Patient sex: M
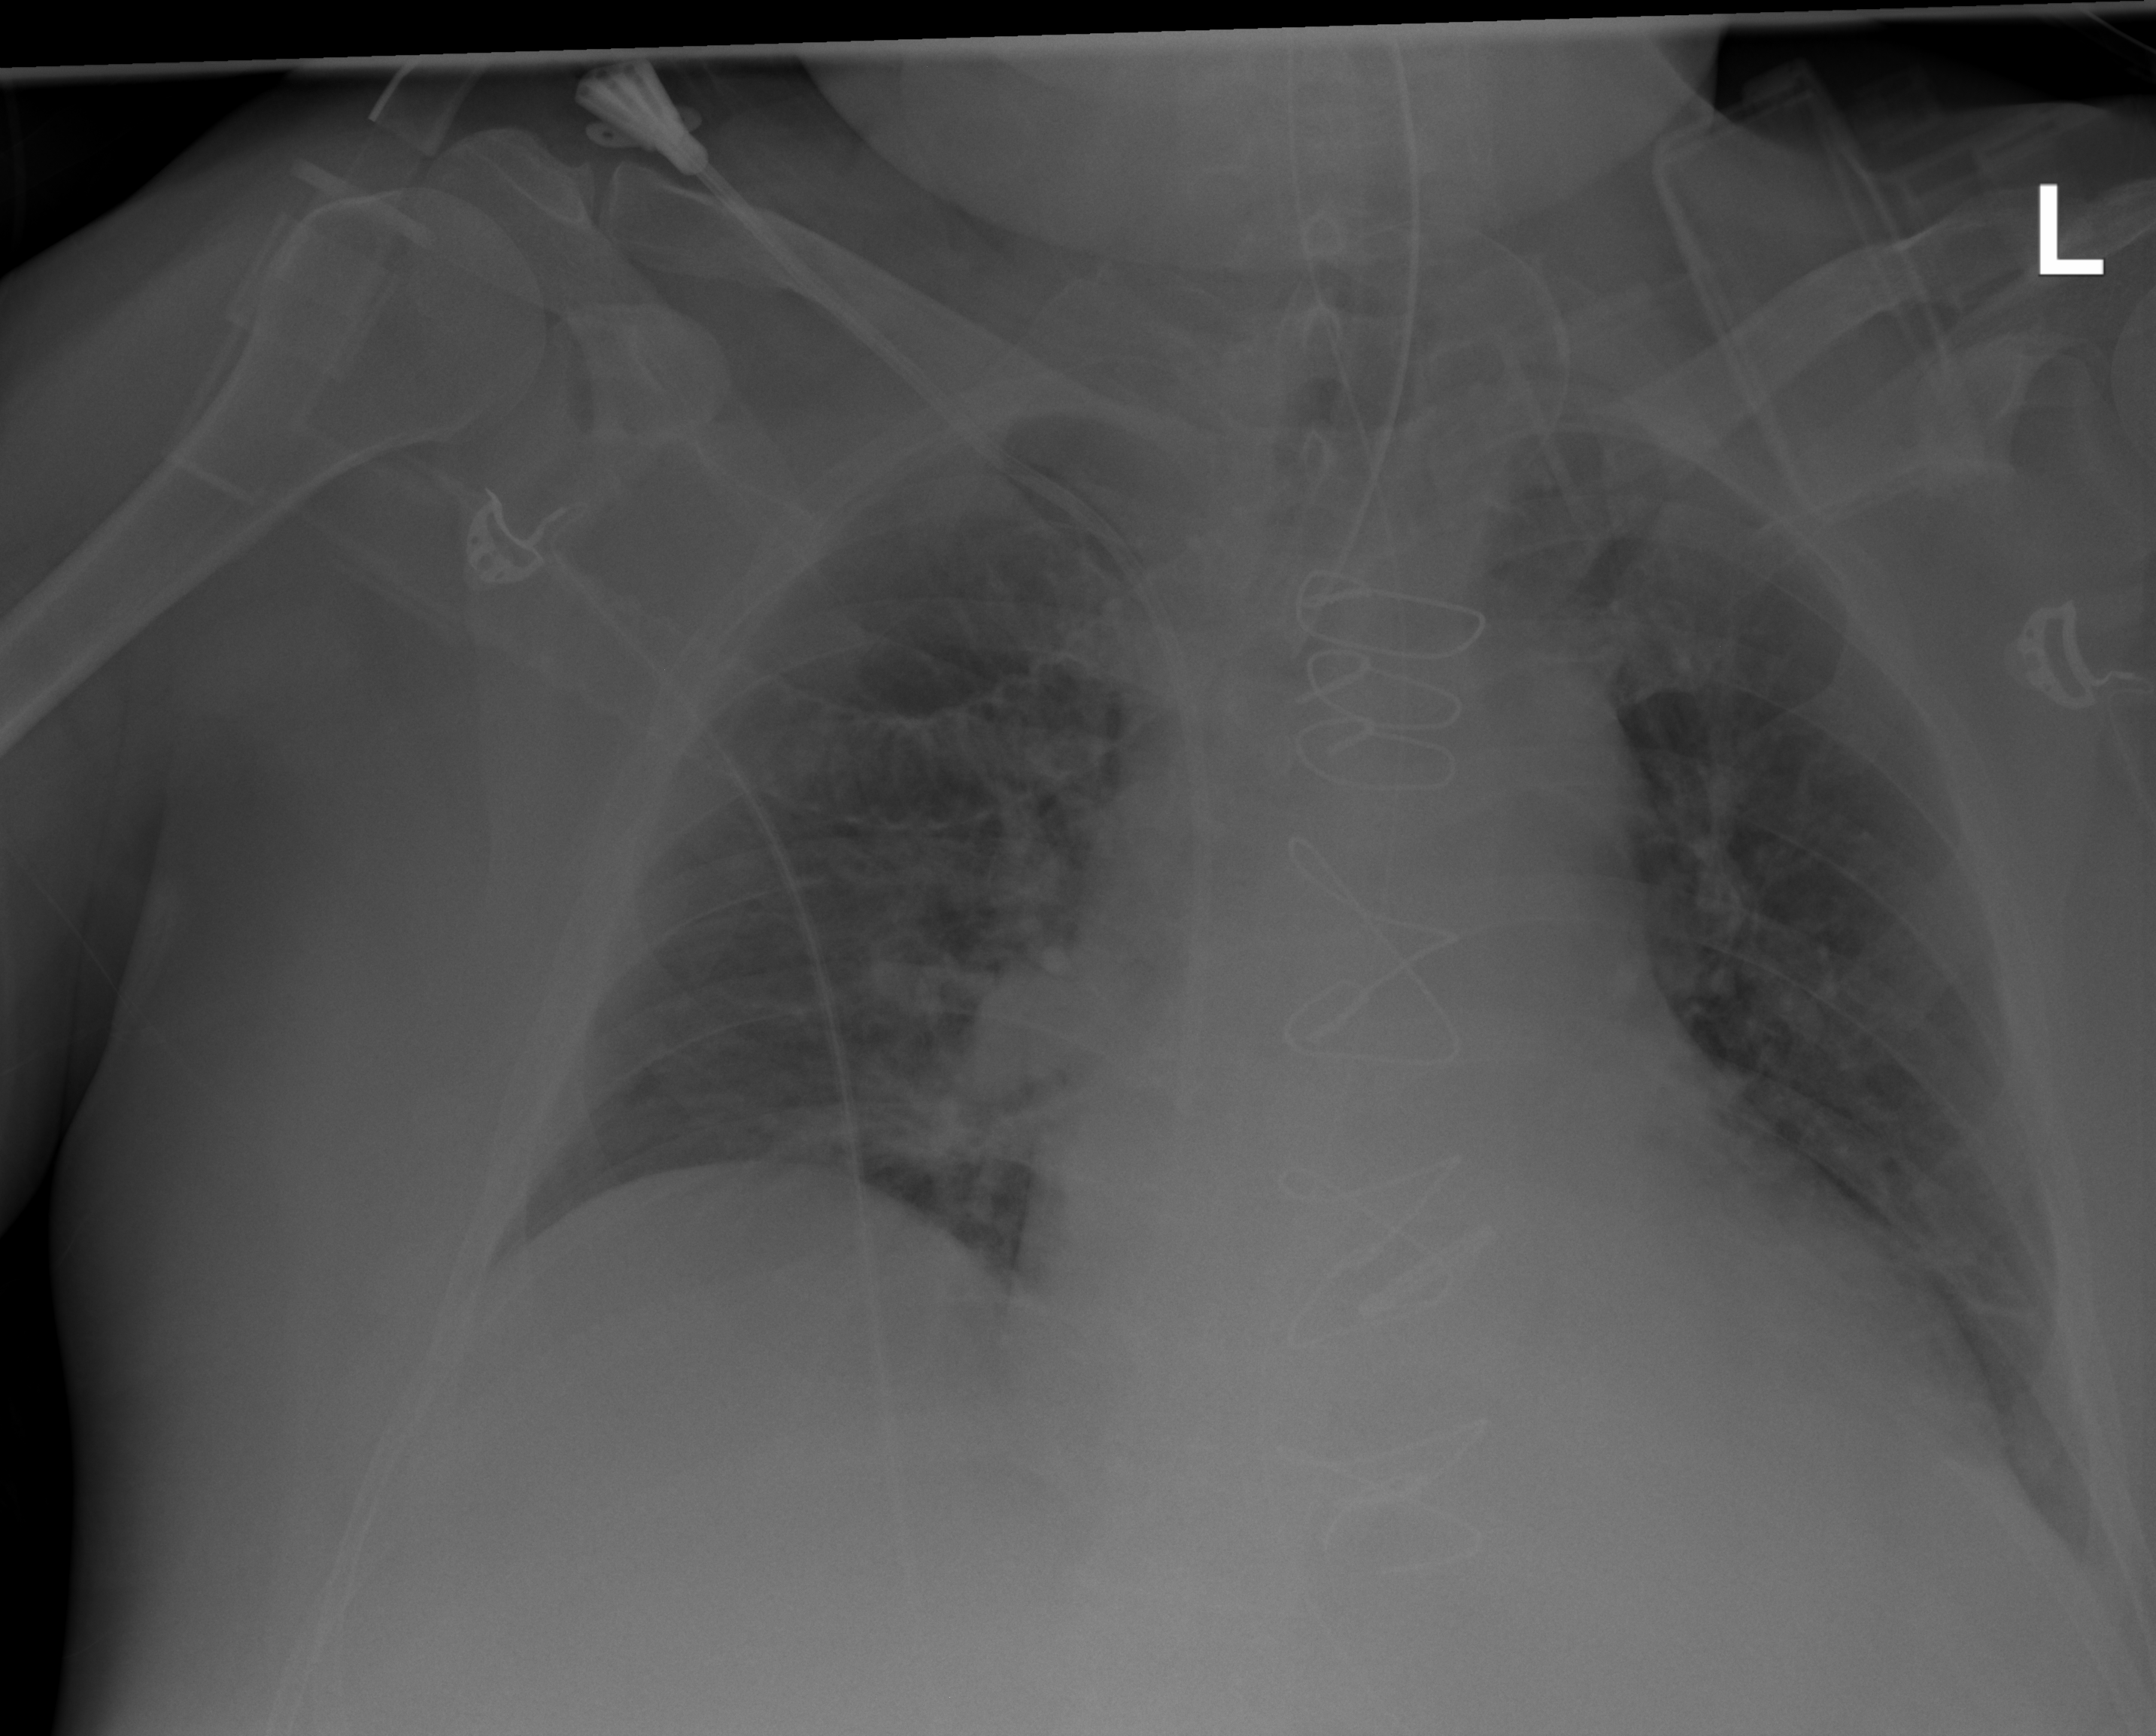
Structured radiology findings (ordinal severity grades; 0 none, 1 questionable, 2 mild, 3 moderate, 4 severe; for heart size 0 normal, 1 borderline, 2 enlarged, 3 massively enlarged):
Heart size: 2
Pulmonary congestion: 2
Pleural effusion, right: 0
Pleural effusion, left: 2
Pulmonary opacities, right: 2
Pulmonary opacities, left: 2
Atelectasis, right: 0
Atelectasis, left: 0